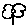
Label: flower